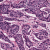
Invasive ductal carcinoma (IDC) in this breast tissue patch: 1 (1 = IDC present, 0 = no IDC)